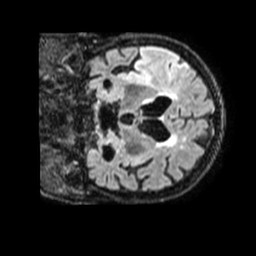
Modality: FLAIR
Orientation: coronal
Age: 87
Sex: female
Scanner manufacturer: philips
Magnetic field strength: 1.5 T
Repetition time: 4.8 s
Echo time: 0.3438 s